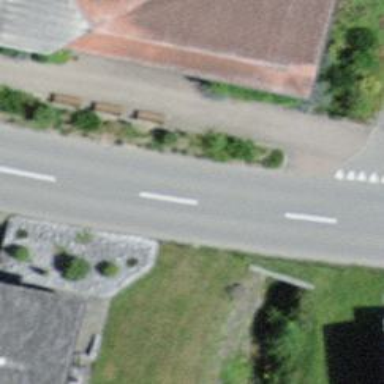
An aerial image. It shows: Brown bench in the vicinity.